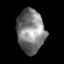
Tissue: prostate
Cell type: Epithelial cells
Senescence score: 0.3051
Nuclear area (px): 1185
Mean DAPI intensity: 123.824